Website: walmart
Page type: store-pickup
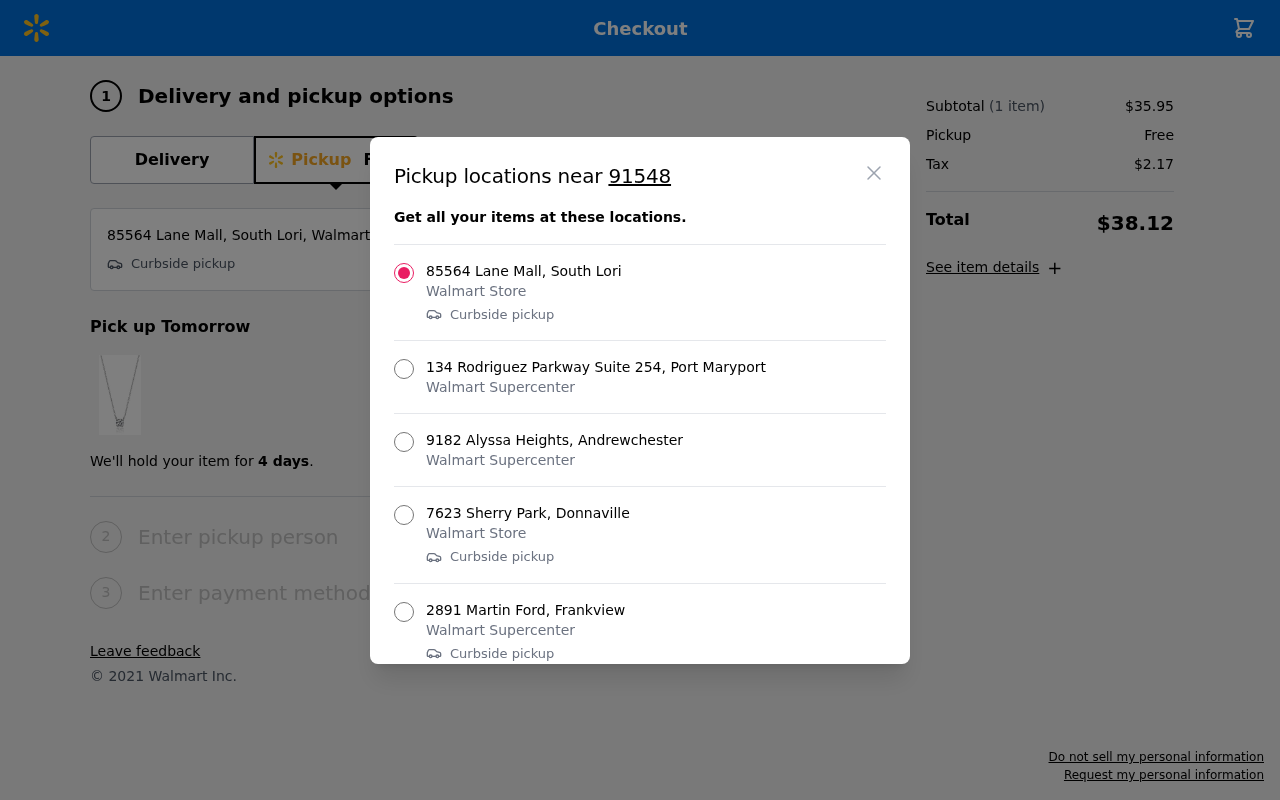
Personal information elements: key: PII_LOCATION1_CITY
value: South Lori
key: PII_LOCATION1_STREET
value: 85564 Lane Mall
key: PII_LOCATION2_CITY
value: Port Maryport
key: PII_LOCATION2_STREET
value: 134 Rodriguez Parkway Suite 254
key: PII_LOCATION3_CITY
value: Andrewchester
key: PII_LOCATION3_STREET
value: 9182 Alyssa Heights
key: PII_LOCATION4_CITY
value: Donnaville
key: PII_LOCATION4_STREET
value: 7623 Sherry Park
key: PII_LOCATION5_CITY
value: Frankview
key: PII_LOCATION5_STREET
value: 2891 Martin Ford
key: PII_POSTCODE
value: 91548
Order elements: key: ORDER_NUM_ITEMS
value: (1 item)
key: ORDER_SUBTOTAL
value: $35.95
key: ORDER_SHIPPING_COST
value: Free
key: ORDER_TAX
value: $2.17
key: ORDER_TOTAL
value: $38.12